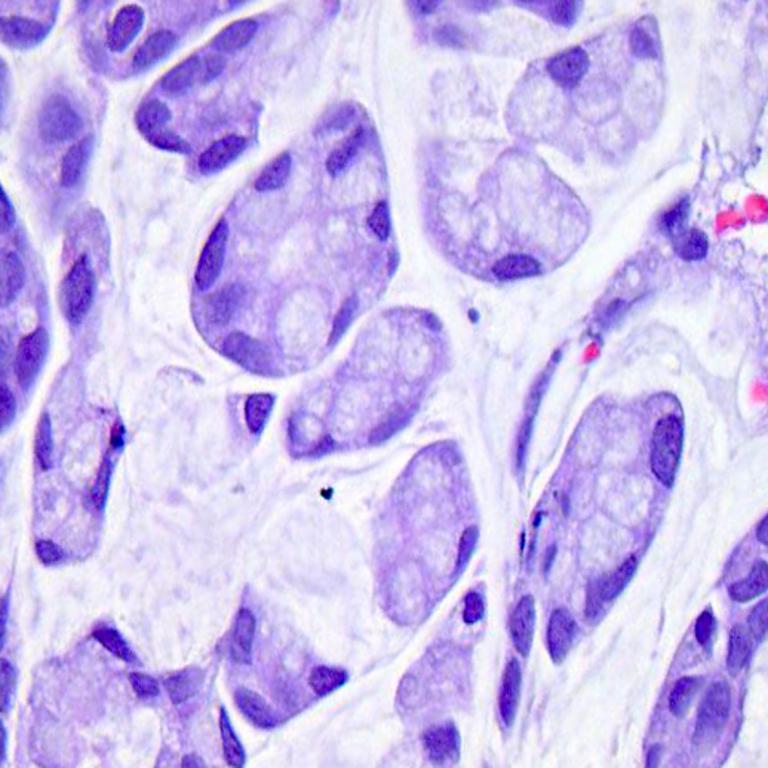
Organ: colon
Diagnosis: adenocarcinomas